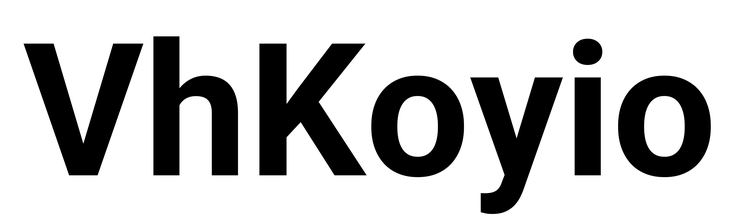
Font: Roboto_Bold